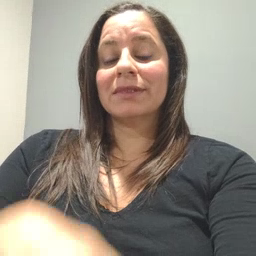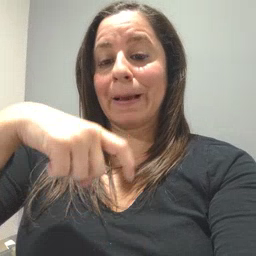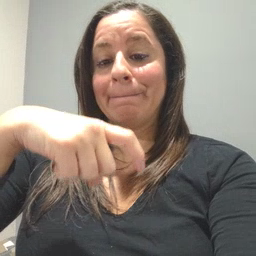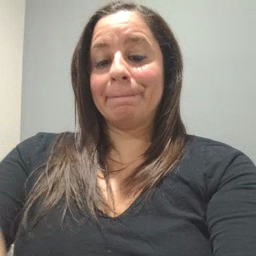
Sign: time